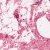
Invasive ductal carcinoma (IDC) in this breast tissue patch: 0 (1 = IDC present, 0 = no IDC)